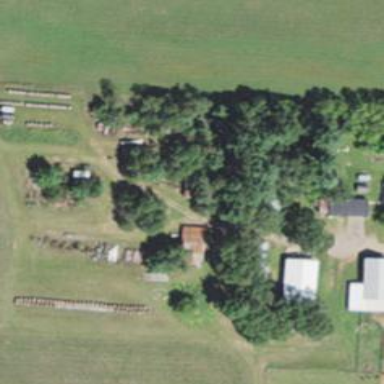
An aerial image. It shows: Farmyard area.